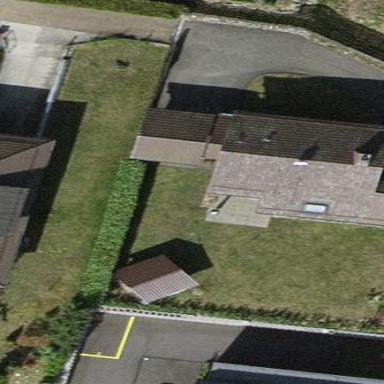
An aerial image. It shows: Simple and straightforward house.